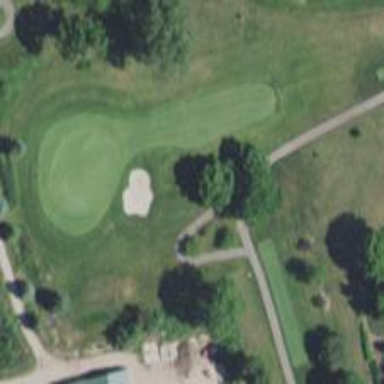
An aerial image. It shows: Grassy golf fairway.